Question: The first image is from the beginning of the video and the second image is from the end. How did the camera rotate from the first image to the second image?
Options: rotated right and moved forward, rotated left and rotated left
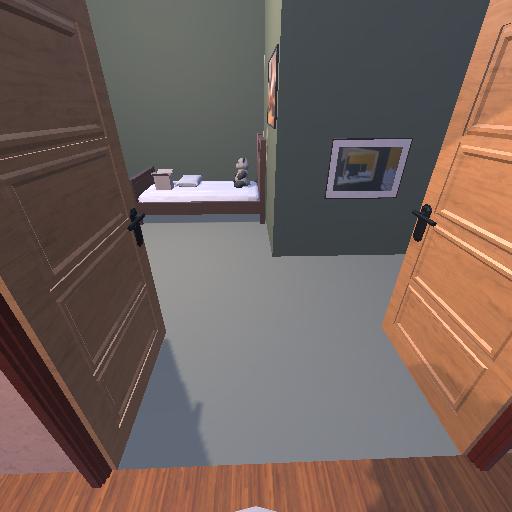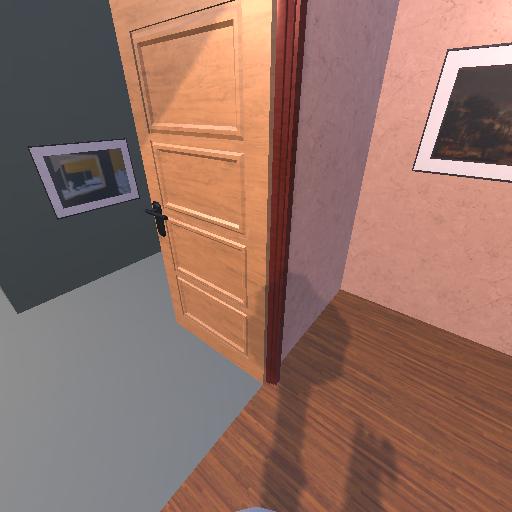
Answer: rotated right and moved forward